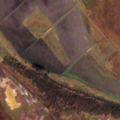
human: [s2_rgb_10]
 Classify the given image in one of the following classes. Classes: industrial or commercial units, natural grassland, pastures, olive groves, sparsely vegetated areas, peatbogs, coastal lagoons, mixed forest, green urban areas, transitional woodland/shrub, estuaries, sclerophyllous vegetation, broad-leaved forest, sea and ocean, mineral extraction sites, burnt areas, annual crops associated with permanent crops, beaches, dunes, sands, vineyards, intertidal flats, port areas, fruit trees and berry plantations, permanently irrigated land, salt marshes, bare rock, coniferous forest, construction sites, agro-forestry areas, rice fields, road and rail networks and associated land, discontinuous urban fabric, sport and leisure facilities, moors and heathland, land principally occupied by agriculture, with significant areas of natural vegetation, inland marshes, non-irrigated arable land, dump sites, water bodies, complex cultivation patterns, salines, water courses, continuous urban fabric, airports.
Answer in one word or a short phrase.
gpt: non-irrigated arable land, broad-leaved forest, natural grassland, inland marshes